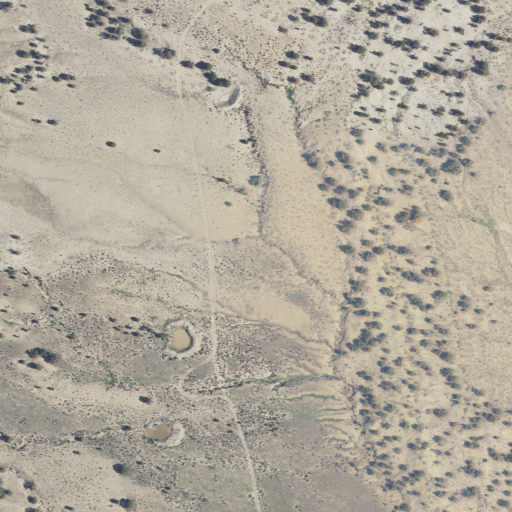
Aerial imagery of cape in Utah named Butler Valley Neck containing only shrub